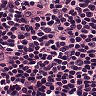
Metastatic tissue present: no